九年级 · 度量几何学
如图, 四边形 $A B C D$ 是黄金矩形, $A D>A B$, 已知 $A D=2$, 则 $A B$ 的长为 ( )

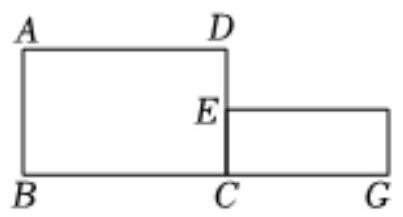
A. $3-\sqrt{5}$

B. $6-2 \sqrt{5}$

C. $2 \sqrt{5}-2$

D. $\sqrt{5}-1$

答案: D
解析: 解: $\because$ 四边形 $A B C D$ 是黄金矩形, $A D>A B$,

$\therefore \frac{A B}{A D}=\frac{\sqrt{5}-1}{2}$,

$\because A D=2$,

$\therefore A B=\sqrt{5}-1$;
故选: D.

根据黄金分割比可进行求解.

本题主要考查黄金分割比, 熟练掌握黄金分割比是解题的关键.